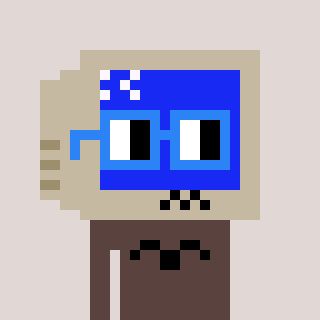
a pixel art character with square blue glasses, a old monitor-shaped head and a darkbrown-colored body on a warm background